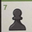
Piece: bP